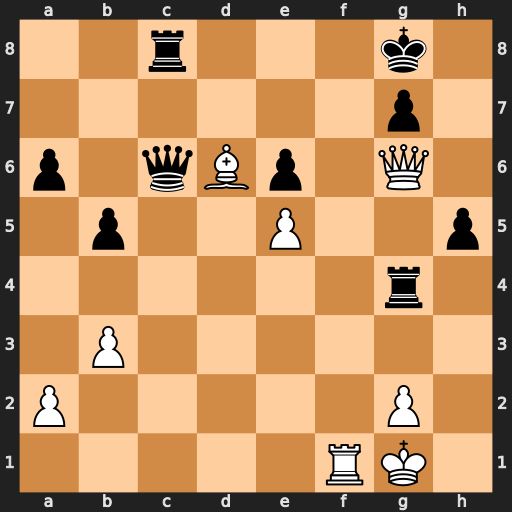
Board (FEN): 2r3k1/6p1/p1qBp1Q1/1p2P2p/6r1/1P6/P5P1/5RK1
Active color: w
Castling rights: -
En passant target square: -
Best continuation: Qf7+ Kh8 Qxh5+